Question:
I have created csv file and import that using 'System -> Import/Export -> Dataflow-Profile'
I found that in 'Catalog -> Manage Categories' in 'Category Products', product is displaying
but in Manage Products product is not displaying.
and in database 'catalog_product_flat_1' table has not entry for that product and in other tables there is entry for that product
I have Re-index data and cleared cache but no solution..
Please help some one..
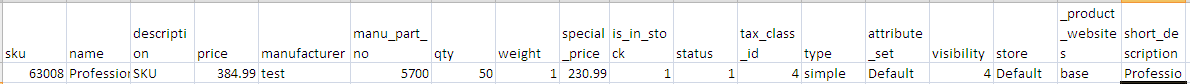
Answer: Checking the data in 'catalog_product_entity_int' should display if there is any missing record.
The Manage Products Grid Collection query has the following inner joins:
'''
INNER JOIN 'catalog_product_entity_int' AS 'at_status' ON ('at_status'.'entity_id' = 'e'.'entity_id') AND ('at_status'.'attribute_id' = '96') AND ('at_status'.'store_id' = 0)
INNER JOIN 'catalog_product_entity_int' AS 'at_visibility' ON ('at_visibility'.'entity_id' = 'e'.'entity_id') AND ('at_visibility'.'attribute_id' = '102') AND ('at_visibility'.'store_id' = 0)
'''
In your case it seems that there is no record for in 'catalog_product_entity_int' causing the product not to be displayed in the grid, but to be displayed in (where product's status is not checked).
The source of the problem is related to the value 1 in status column (csv file used for import). DataFlow relies on text values for the attribute (Enabled/Disabled).